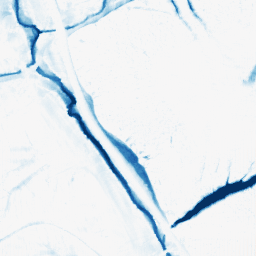
Category: morphological
Decomposition family: morphological_ellipse
Decomposition parameters: operation: closing
width: 20
height: 20
Upsampling method: fft_zeropad
Upsampling parameters: scale: 2
Upsampling scale: 2